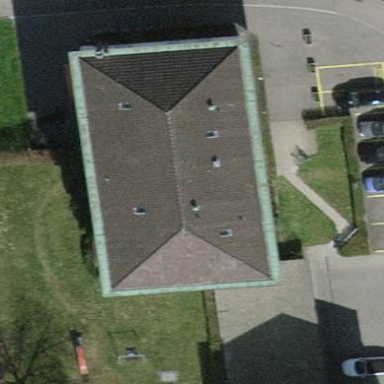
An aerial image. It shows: Building with tiled roof.